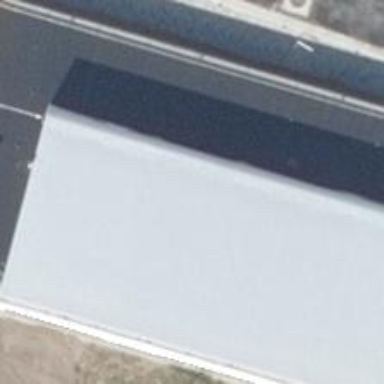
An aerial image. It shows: Sports center with flat roof.